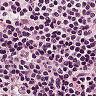
Metastatic tissue present: no